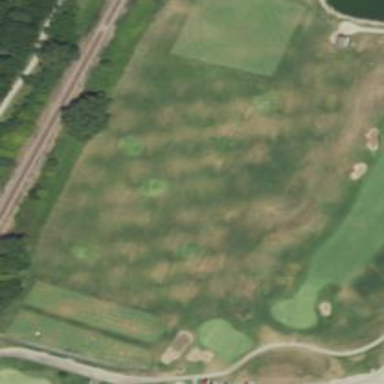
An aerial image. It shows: Grassy area designated as driving range for golf.